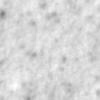
Label: no_change